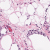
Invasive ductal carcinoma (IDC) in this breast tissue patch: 0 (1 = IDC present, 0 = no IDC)